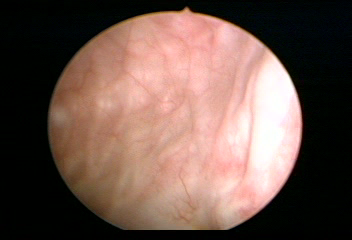
Modality: WLC
Class: Normal mucosa
Bladder cancer association: No